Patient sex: M
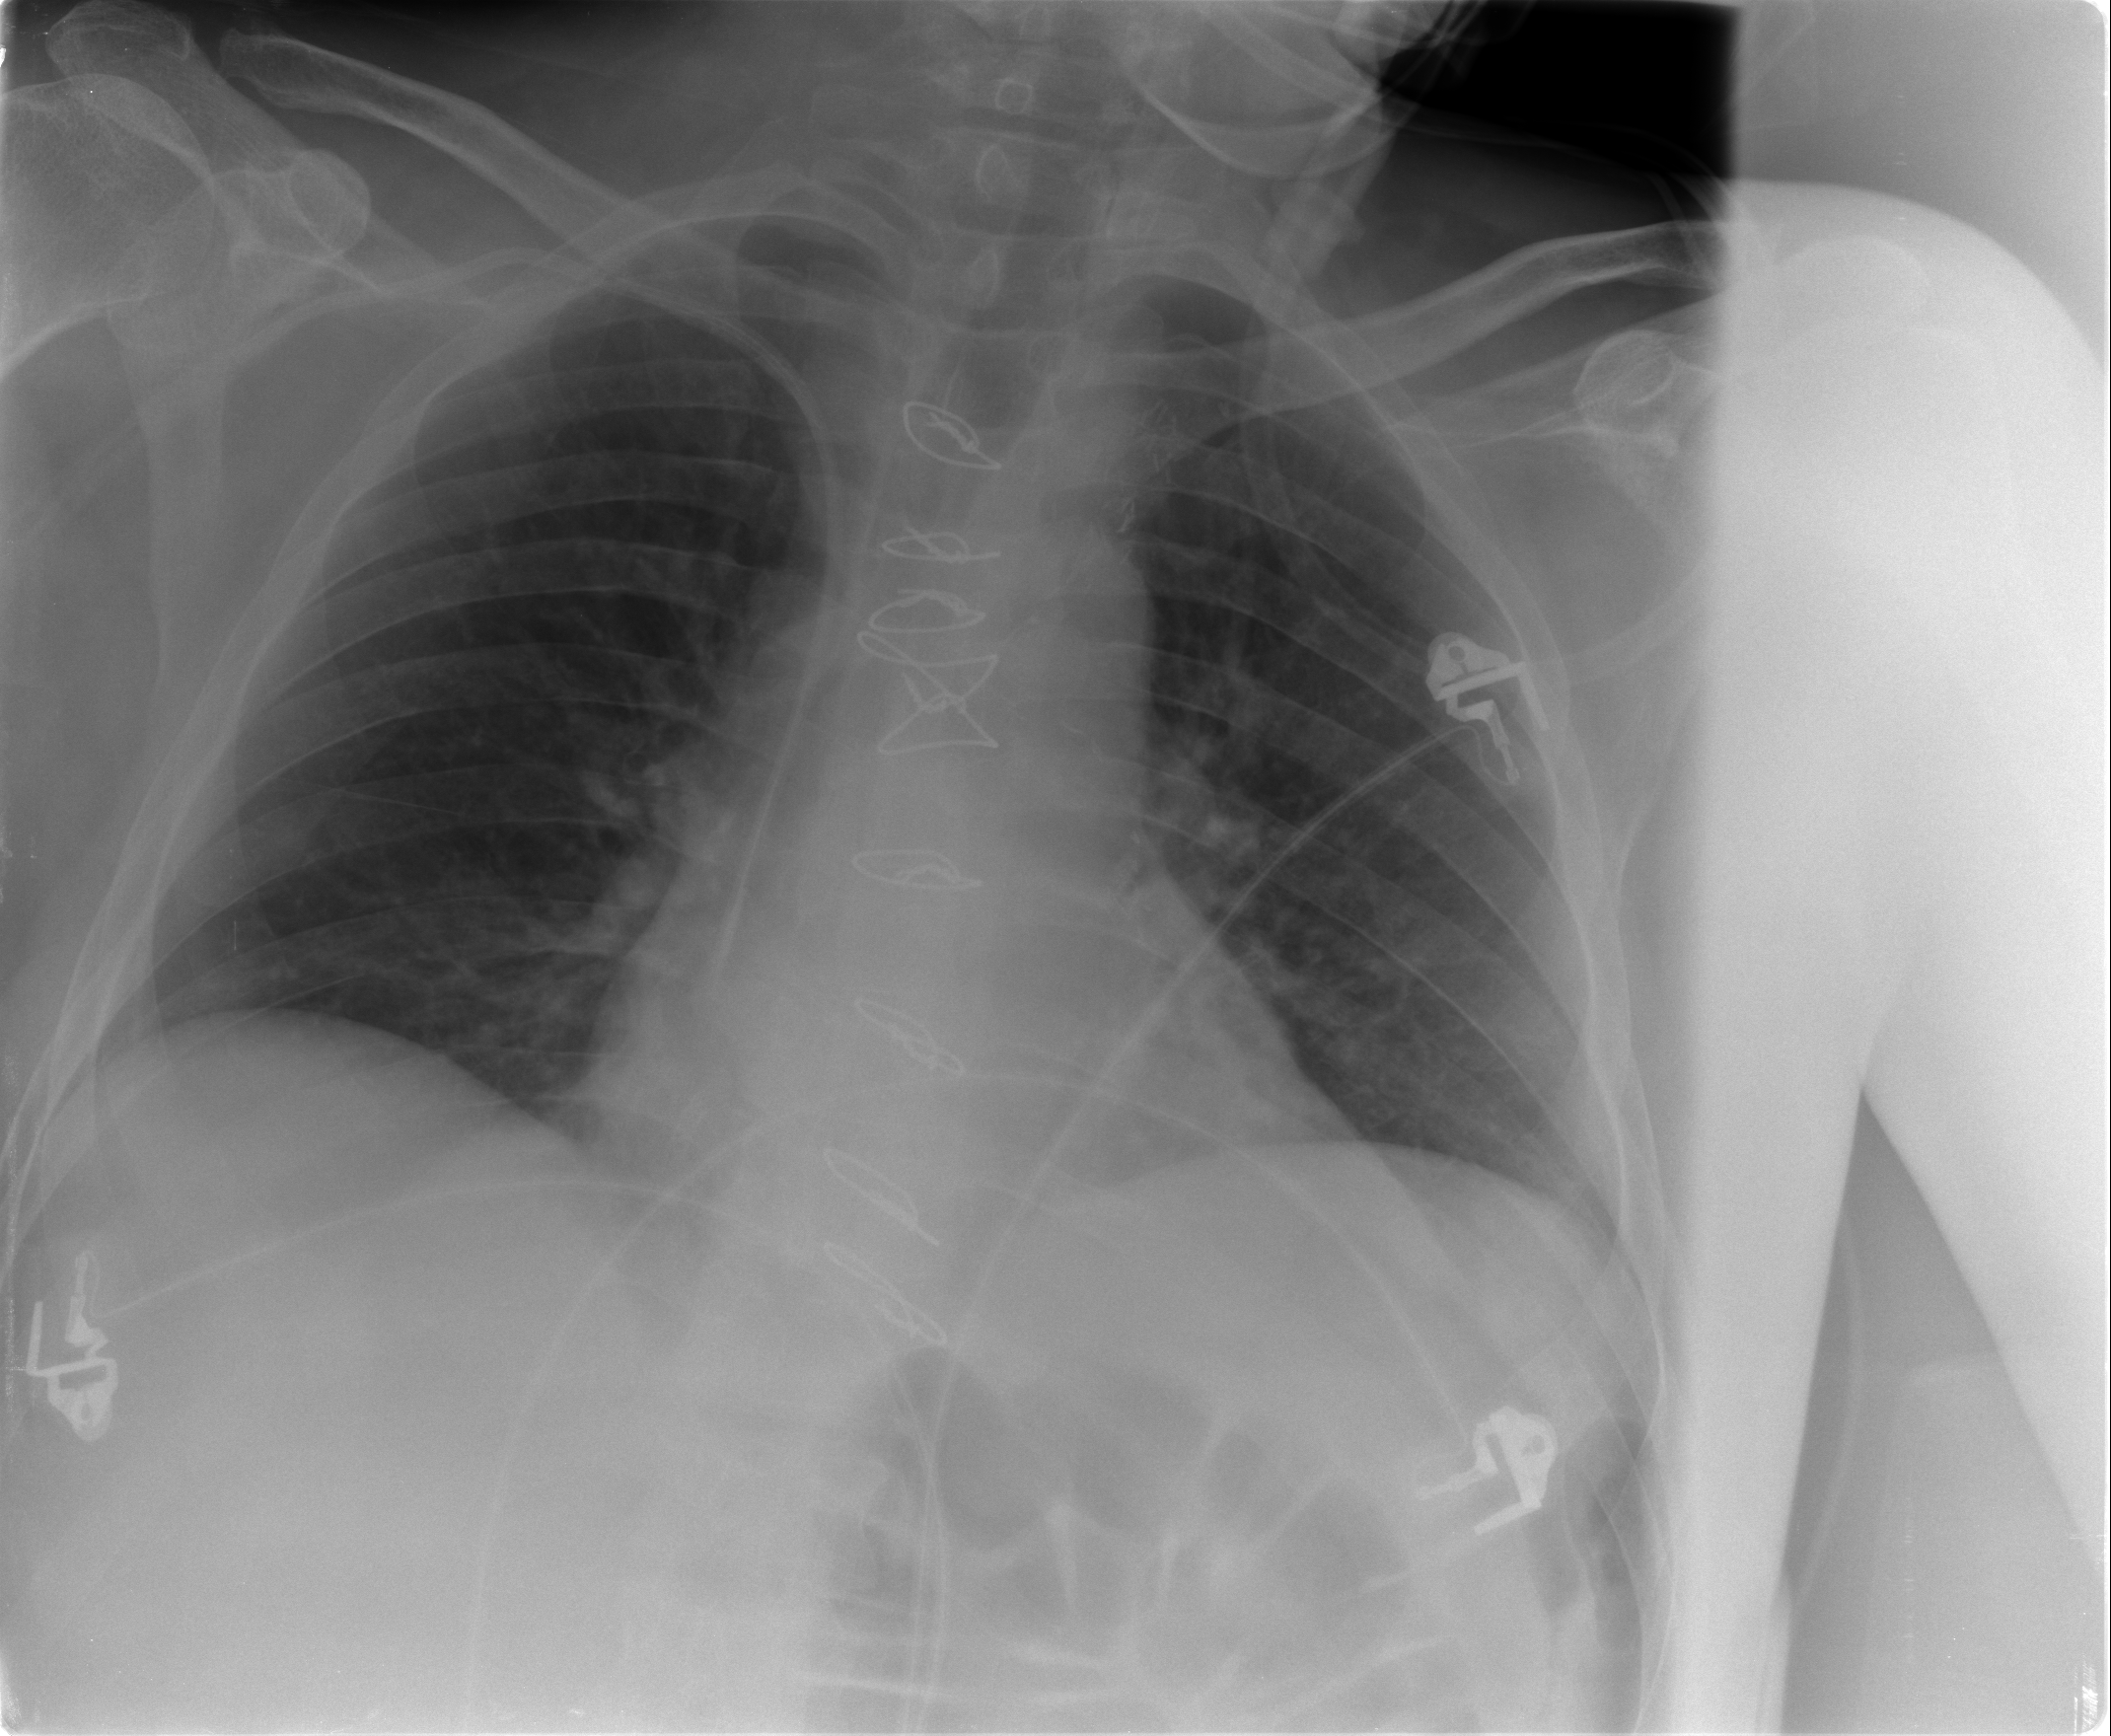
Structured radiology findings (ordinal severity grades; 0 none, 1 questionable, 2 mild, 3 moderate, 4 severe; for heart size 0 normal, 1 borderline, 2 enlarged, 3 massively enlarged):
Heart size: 0
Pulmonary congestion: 0
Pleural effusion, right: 0
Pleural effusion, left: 0
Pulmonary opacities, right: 0
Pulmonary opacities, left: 0
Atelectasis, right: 2
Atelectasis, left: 2